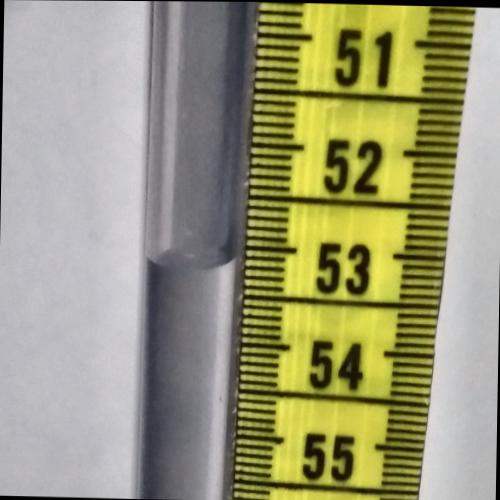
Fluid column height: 53.2 cm